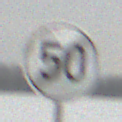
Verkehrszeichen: EndeGeschwindigkeit50
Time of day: MorningAfternoon
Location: Outdoor (Nature)
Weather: Overcast
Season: Winter
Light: Natural